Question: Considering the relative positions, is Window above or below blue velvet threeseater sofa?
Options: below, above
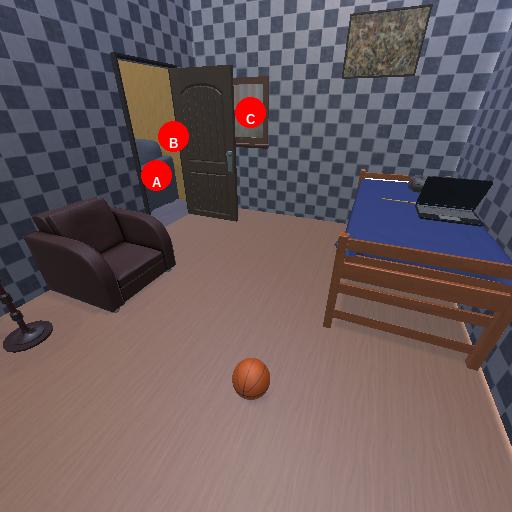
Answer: below